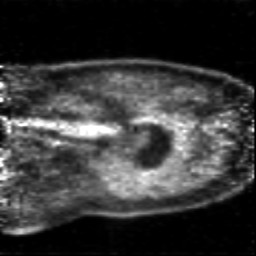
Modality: PET
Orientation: sagittal
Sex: male
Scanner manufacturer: siemens